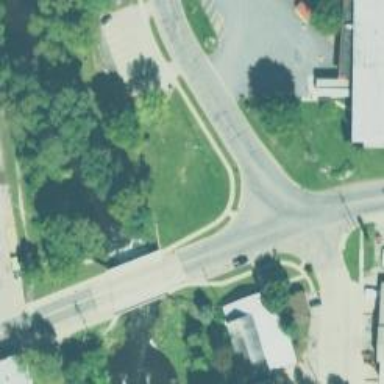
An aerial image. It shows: Marked crossing on footway.